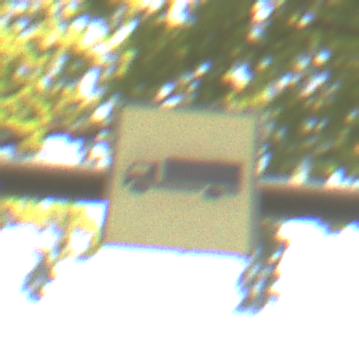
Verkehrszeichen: KFZZulaessigeGesamtmasse3Komma5TOhnePfeilsymbol
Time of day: Midday
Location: Outdoor (Nature)
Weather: PartlyCloudy
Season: NotSpecified
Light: Natural